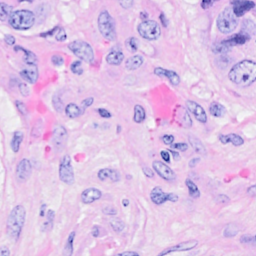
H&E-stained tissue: Breast